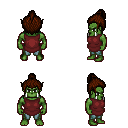
a pixel art fantasy rpg character, male body template, orc, green skin, maroon tunic, teal pants, brown short topknot hairstyle, four views (front, back, left, right), 2x2 character sprite sheet, small pixel art, hard edges, no anti-aliasing